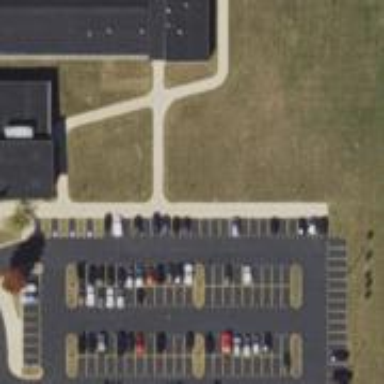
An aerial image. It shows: Parking area.